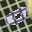
Label: 0